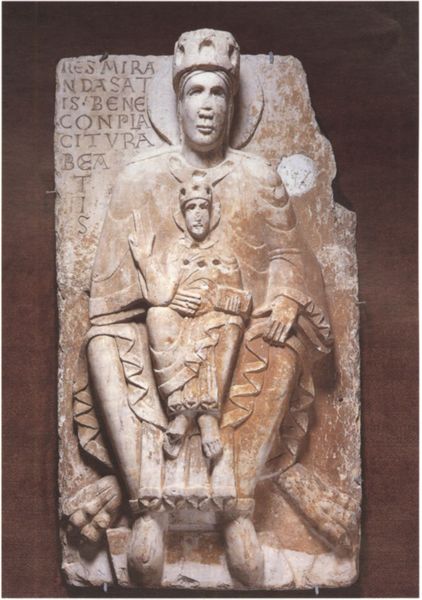
Titel: Muttergottes mit Kind aus dem Kloster San Benito in Sahagún (León)
Institution: Madrid, Museo Arqueologico Nacional
Schlagwörter: stein, kind, mutter, krone, relief, schrift, inschrift, bildhauerei, faltenwurf, platte, heiligenschein, nimbus, gotisch, jesus, segen, segnen, maria, madonna, spätantik